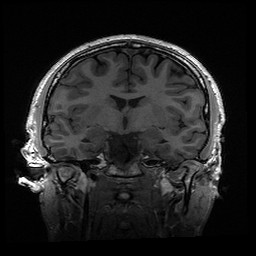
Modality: T1w
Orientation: sagittal